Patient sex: F
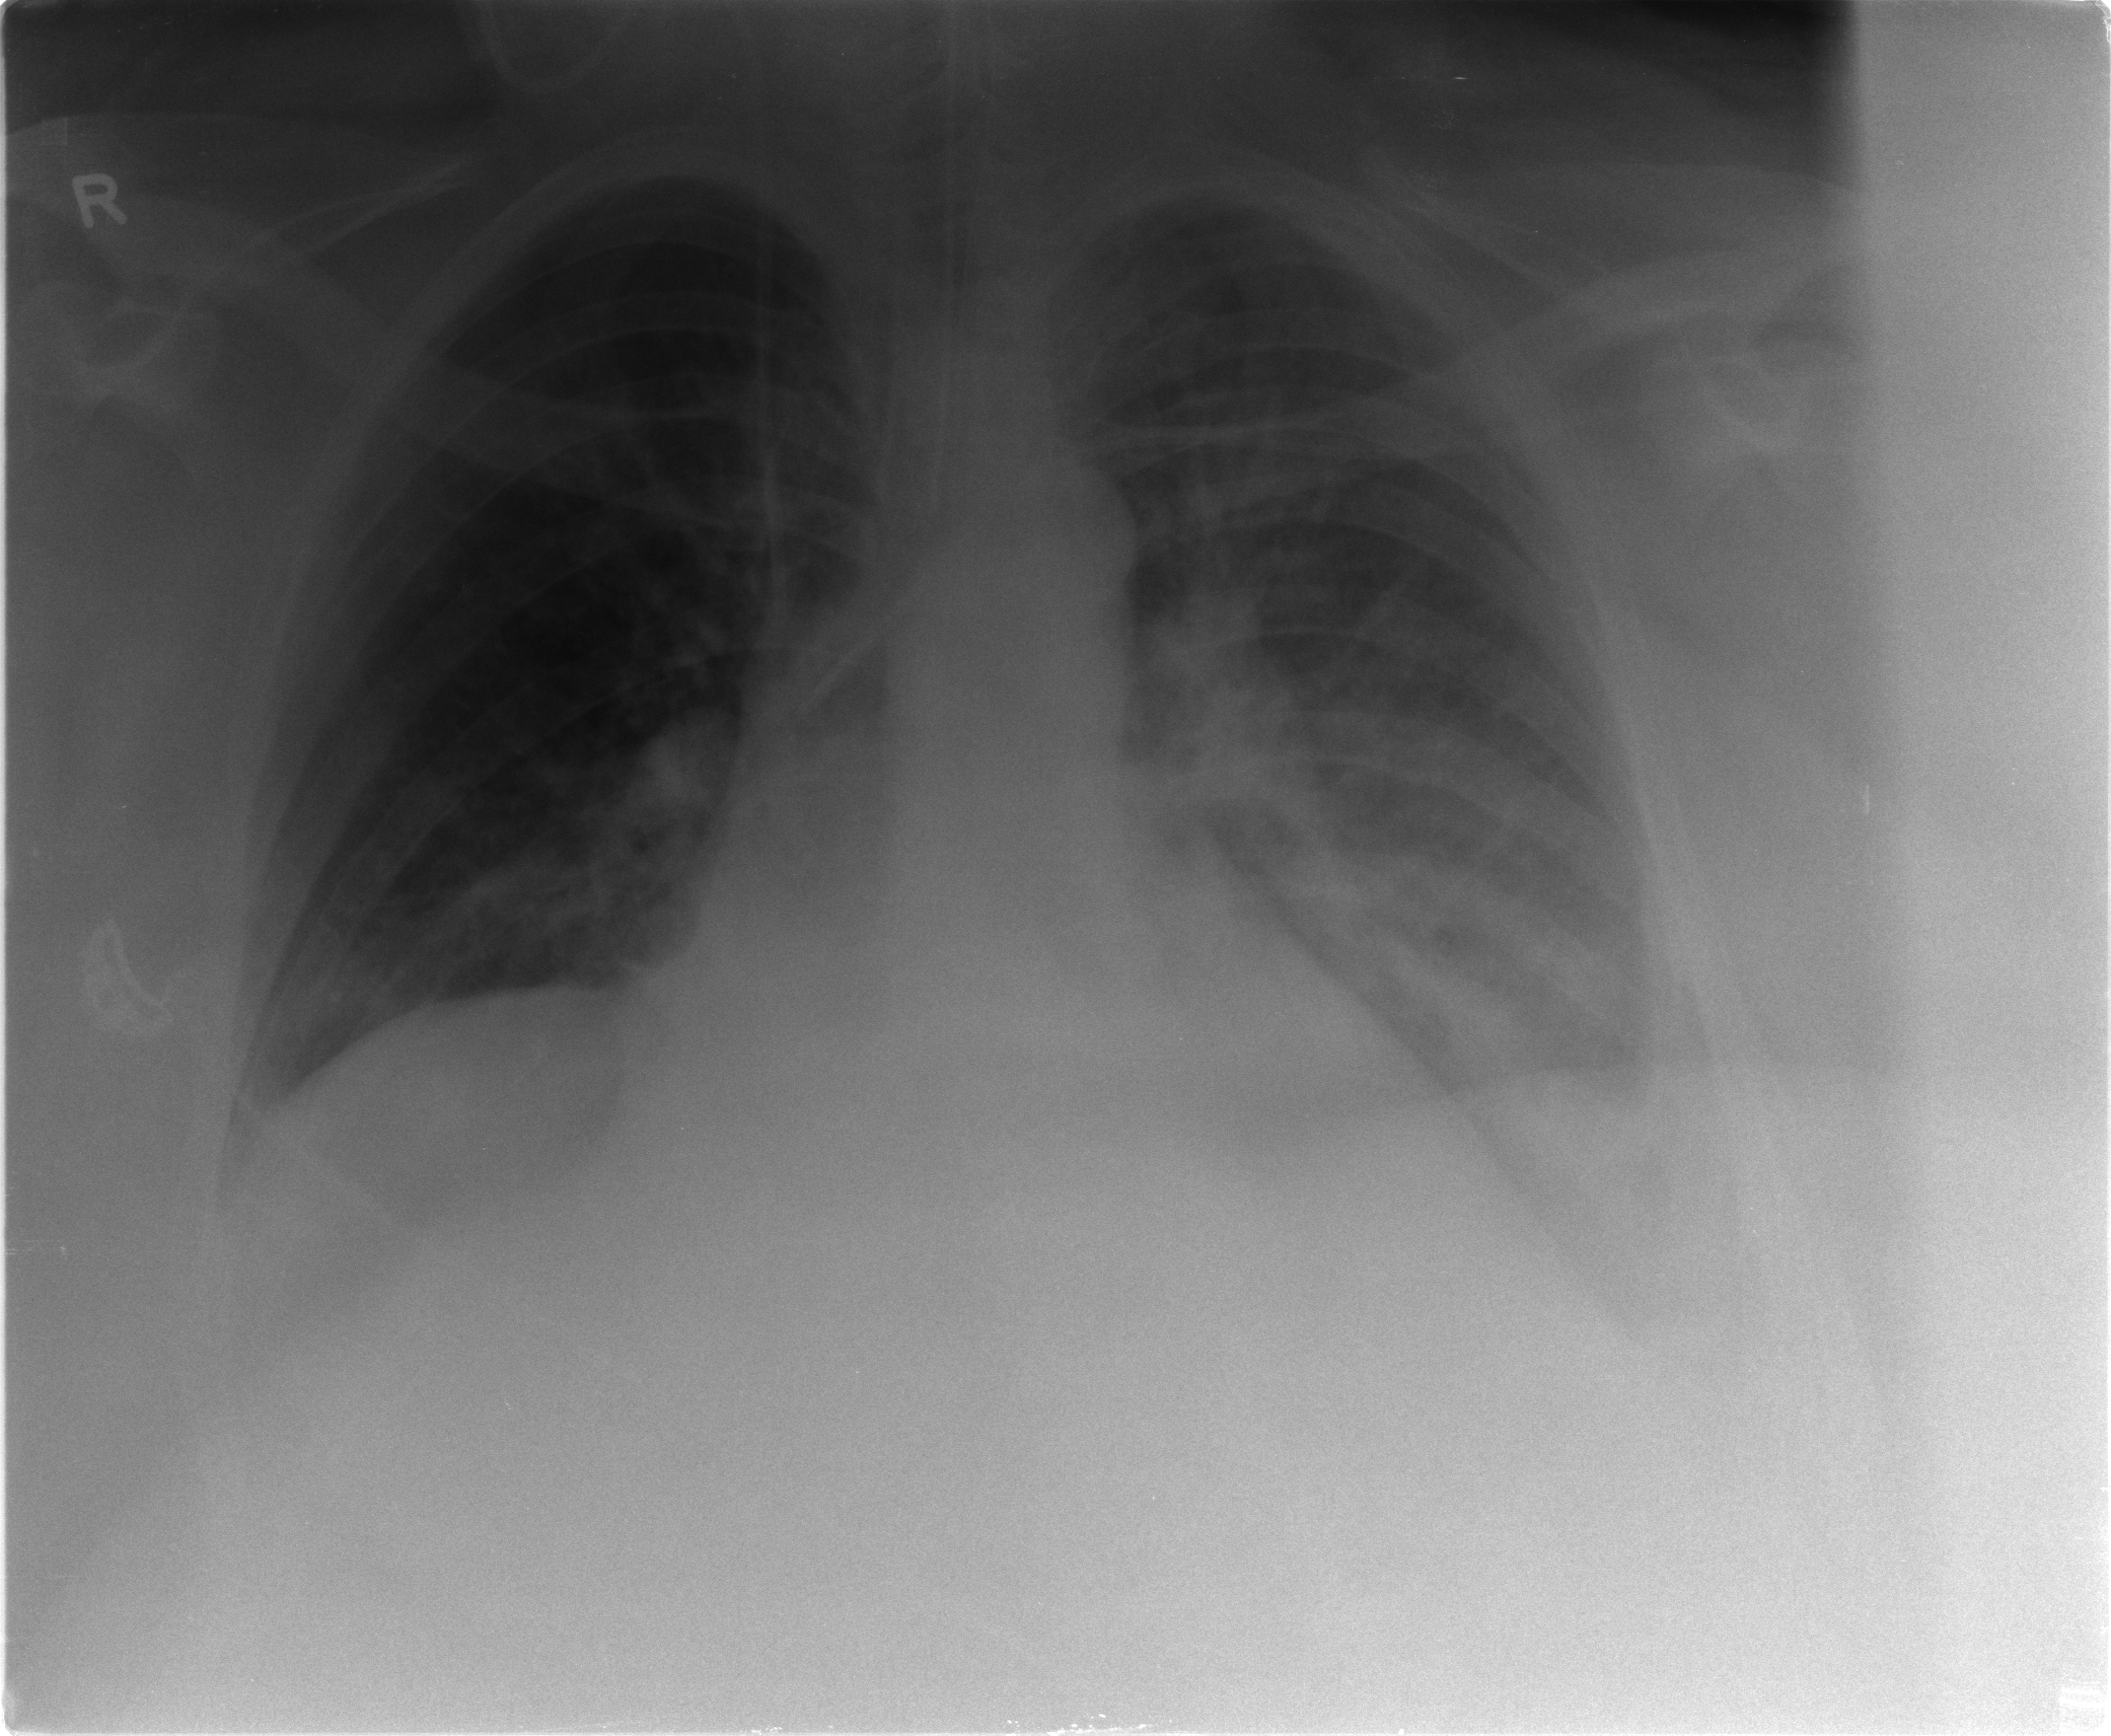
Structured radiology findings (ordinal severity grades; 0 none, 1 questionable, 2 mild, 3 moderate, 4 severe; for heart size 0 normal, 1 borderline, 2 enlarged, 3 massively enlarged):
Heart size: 2
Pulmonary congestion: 2
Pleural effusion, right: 0
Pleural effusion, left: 2
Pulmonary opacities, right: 1
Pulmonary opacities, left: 2
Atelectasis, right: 2
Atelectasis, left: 2